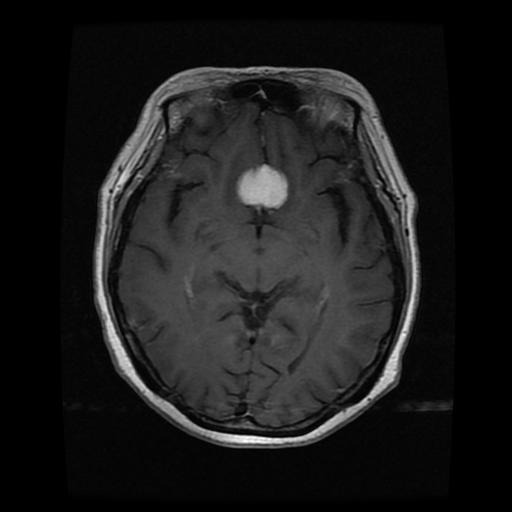
Label: meningioma